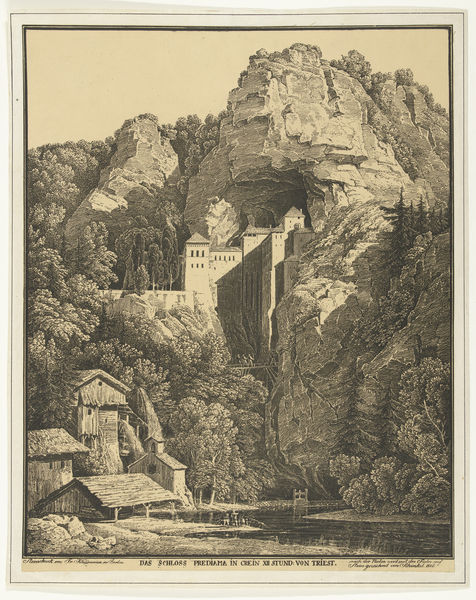
Titel: Slot Prediama tussen de rotsen
Künstler: Karl Friedrich Schinkel
Standort: Amsterdam
Institution: Rijksmuseum
Schlagwörter: baum, berg, felsen, himmel, wasser, bäume, fluss, landschaft, menschen, holz, gebäude, haus, schloss, leute, stein, bild, bach, mühle, natur, hütte, kirche, wald, turm, schrift, fischer, fels, gebirge, hang, mauer, steil, figuren, tannen, wehr, burg, türme, alpen, festung, druck, druckgraphik, stich, text, tanne, holzhütte, wanderer, gebirgsbach, bauernhaus, bau, wals, angler, bauwerk, riesig, felshöhle, 1750, triest, predama